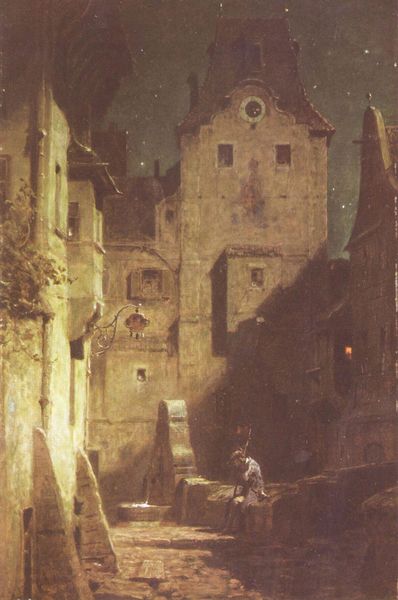
Titel: Der eingeschlafene Nachtwächter
Künstler: Carl Spitzweg
Standort: Heidelberg
Institution: Kurpfälzisches Museum
Schlagwörter: baum, blätter, dunkel, gemälde, himmel, mann, schatten, schlaf, wasser, weiß, gelb, grün, kirchturm, menschen, ocker, sitzen, stadt, abend, blumen, braun, fenster, hut, lampe, laterne, laternen, licht, nacht, pfeiler, straße, stützen, tür, dach, gebäude, haus, rot, weg, beige, alt, wand, wirtschaft, arm, mensch, stein, steine, wache, öl, einsamkeit, häuser, busch, einsam, kirche, sonne, dunkelheit, sitzend, kind, pflanzen, arbeit, brunnen, fensterläden, rund, stock, turm, vorbau, ranken, balkon, kübel, ruhe, schlafen, schlafend, düster, fassade, fassaden, gasse, pflaster, türen, stab, arbeiten, verlassen, dorf, dächer, giebel, mauer, hof, laden, beleuchtung, stille, ölgemälde, architecture, balcony, blue, church, lamp, oil, soldier, white, window, women, black, dark, france, gray, green, old, painting, seated, sit, sitting, wall, windows, yellow, runde, homme, uhr, lciht, picture, brown, nachdenken, mondlicht, tor, leuchten, carl spitzweg, erker, fugen, hinterhof, ruelle, schild, spitzweg, fensterladen, innenhof, mond, glockenturm, stern, mauerwerk, brett, sterne, sternenhimmel, uniform, soldat, rathaus, sims, biedermeier, wood, sad, dienst, mauern, man, rocks, sky, stone, tree, müde, gemeinde, building, house, landscape, water, germany, lane, roof, roofs, street, tower, village, wächter, stadtmauer, boy, nachtwache, evening, light, exterior, night, path, road, städtchen, hirte, castle, ruin, ruins, shadow, romanticism, torch, lichtschein, mittelalterlich, nuit, clock, flag, town, turmuhr, betteln, italy, outside, city, human, lamps, lantern, monet, basket, leaves, repos, doors, square, walls, stützpfeiler, brick, bricks, buildings, liht, fountain, ground, box, moon, moonlight, stützmauern, circle, home, mondnacht, pont, figure, soir, resting, shadows, sleeping, flow, stützmauer, guard, lichtpunkt, fontaine, darkness, soirée, wänder, tan, stick, shepherd, poor, boxes, staff, alley, well, star, nothing, sackgasse, ladenschild, rue, stars, sharp, nachtwächter, tiles, europe, étoile, weapon, nachtstück, sign, pensive, schid, silence, lonely, tub, spear, bell, claude, barrel, cobblestones, cours, gustav carus, kirchtirm, nightscape, sternehimmel, sternennacht, thought, turmwächter, high, holding, alone, think, rooms, lught, alt4, rembrandt, taverne#italien, night scene, architechture, sphere, mendiant, cripple, pipes, pub, noon, be, quiet, tap, desolate, cobble, watchman, cobbles, faucet, go,den, click, éclairage, shaddow, buttresses, architecute, night sky, crutch, paintinf, nightguard, mandiant, night watch, roofas, arctitecture, low light, datk